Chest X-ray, PA view. Patient: 35 years old, sex F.
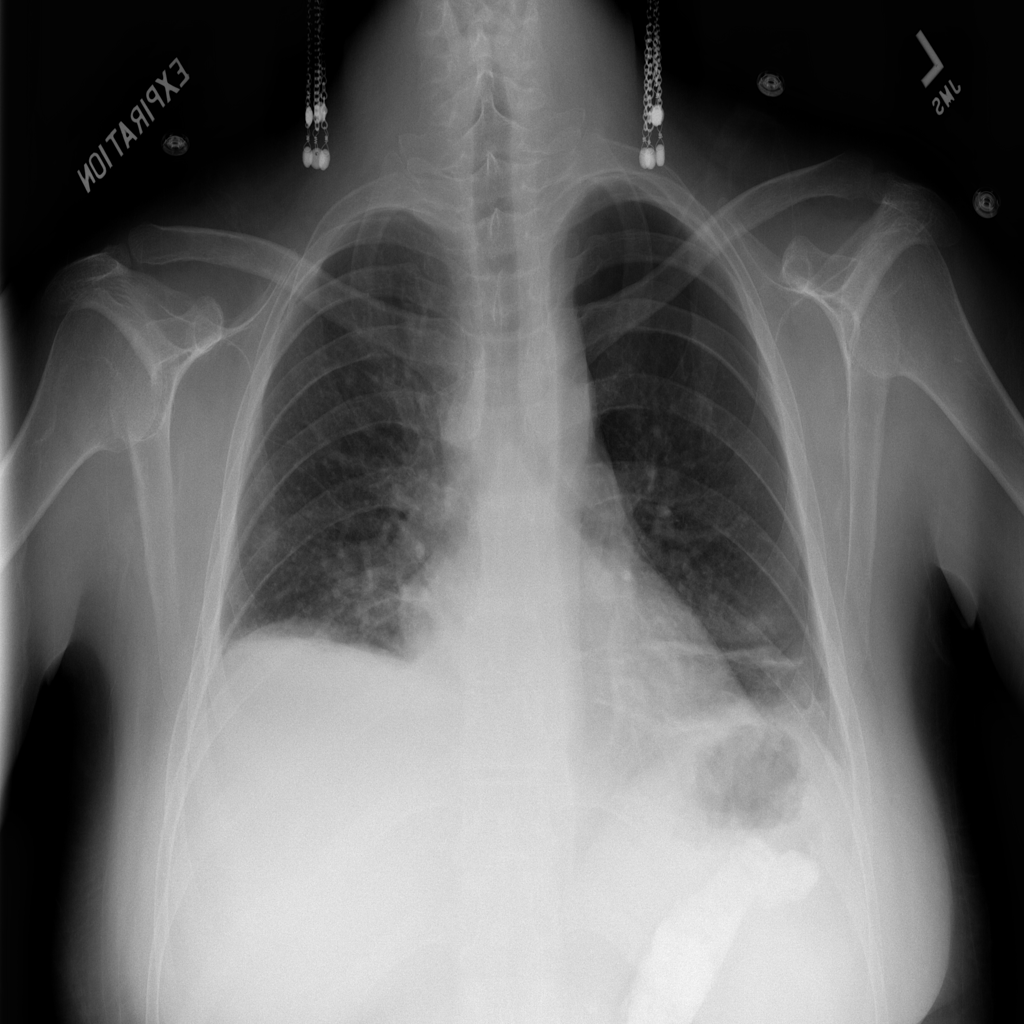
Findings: Atelectasis, Nodule, Pneumothorax